Field crop: tomato
Growth stage: 2
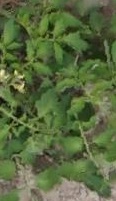
Species: tomato